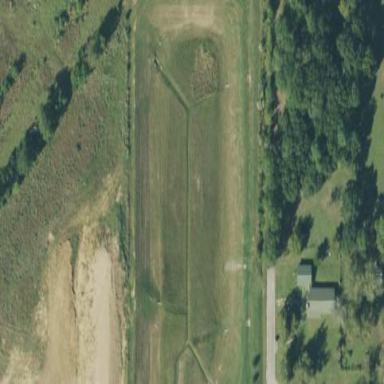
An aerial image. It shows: Detention basin used for land drainage purposes.